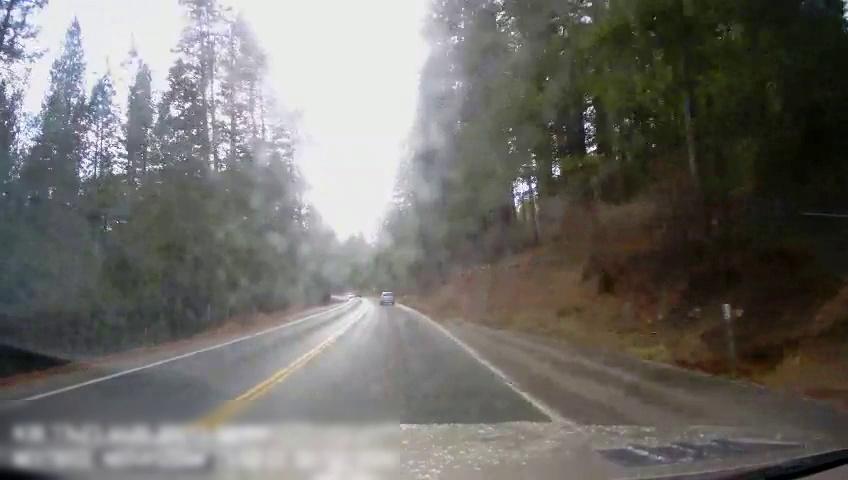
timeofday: Day
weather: Sunny
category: Drivable Space
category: Vehicles | SUV
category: Lanes | Current Lane
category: Lanes | Current Lane
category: Lanes | Opposite Lane
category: Lanes | Opposite Lane